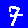
Digit: 7